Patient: sex M, age 61
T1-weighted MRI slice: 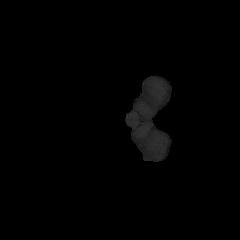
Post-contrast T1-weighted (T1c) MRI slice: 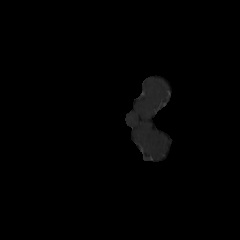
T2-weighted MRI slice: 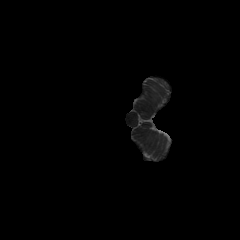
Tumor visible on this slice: no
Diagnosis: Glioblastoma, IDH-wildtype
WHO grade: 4